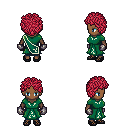
a pixel art fantasy rpg character, female body template, human, dark skin, sash dress, magenta pants, ruby red curly afro hairstyle, metal gloves, ghillies, four views (front, back, left, right), 2x2 character sprite sheet, small pixel art, hard edges, no anti-aliasing